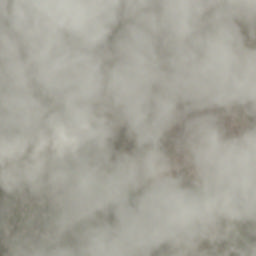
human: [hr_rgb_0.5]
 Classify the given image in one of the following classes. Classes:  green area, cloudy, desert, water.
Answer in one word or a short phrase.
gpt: cloudy